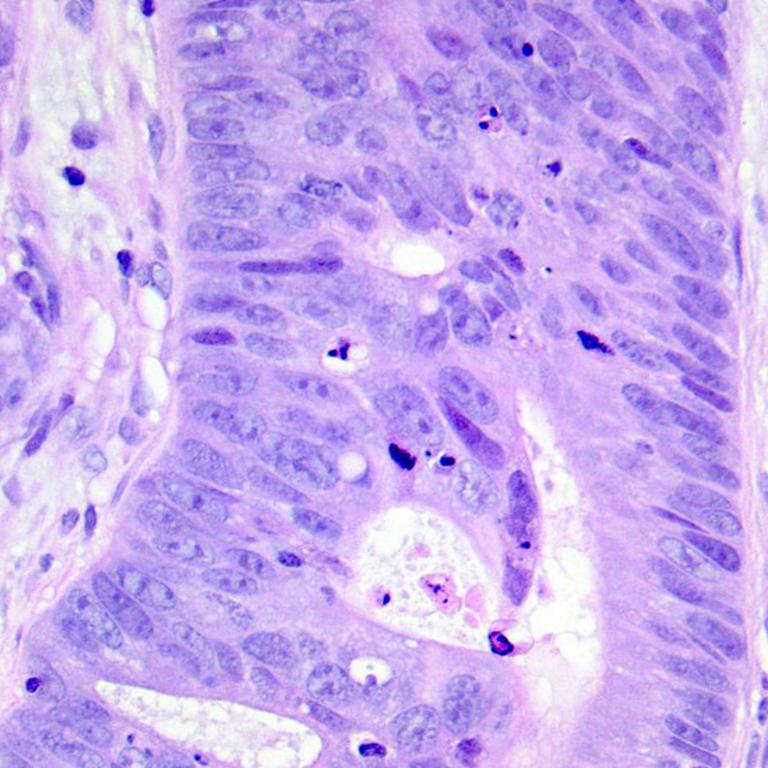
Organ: colon
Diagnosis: adenocarcinomas